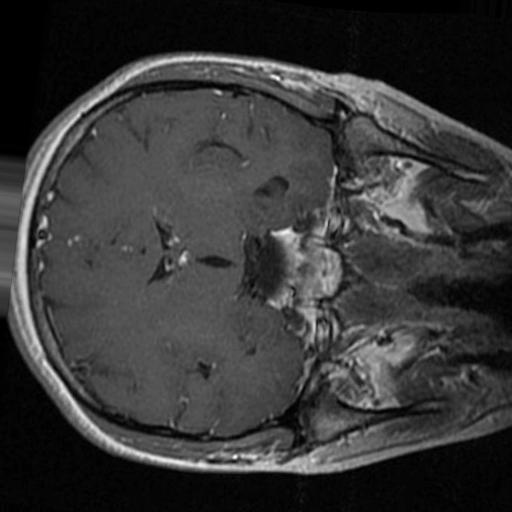
Label: brain_tumor